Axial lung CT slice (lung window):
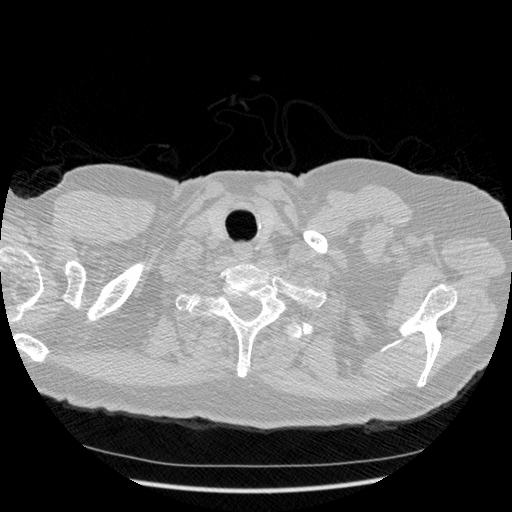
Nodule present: no